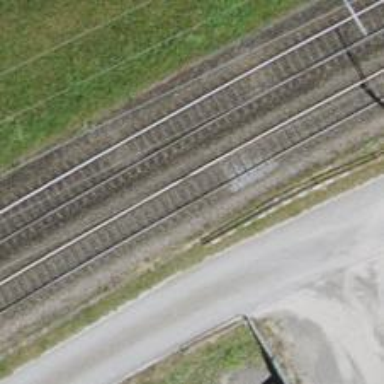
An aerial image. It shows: Single railway track with electrification through contact line.